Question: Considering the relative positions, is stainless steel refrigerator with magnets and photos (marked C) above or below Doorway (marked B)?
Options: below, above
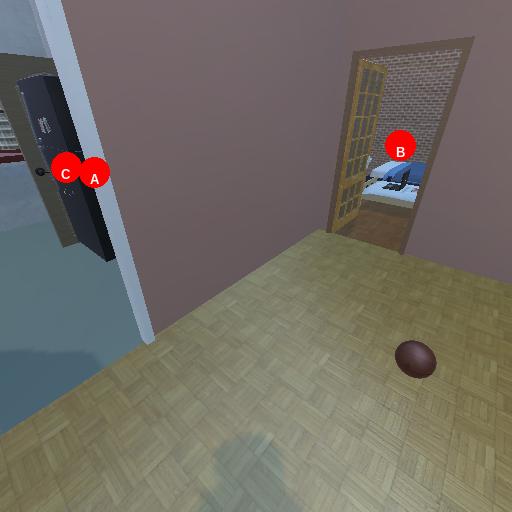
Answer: below